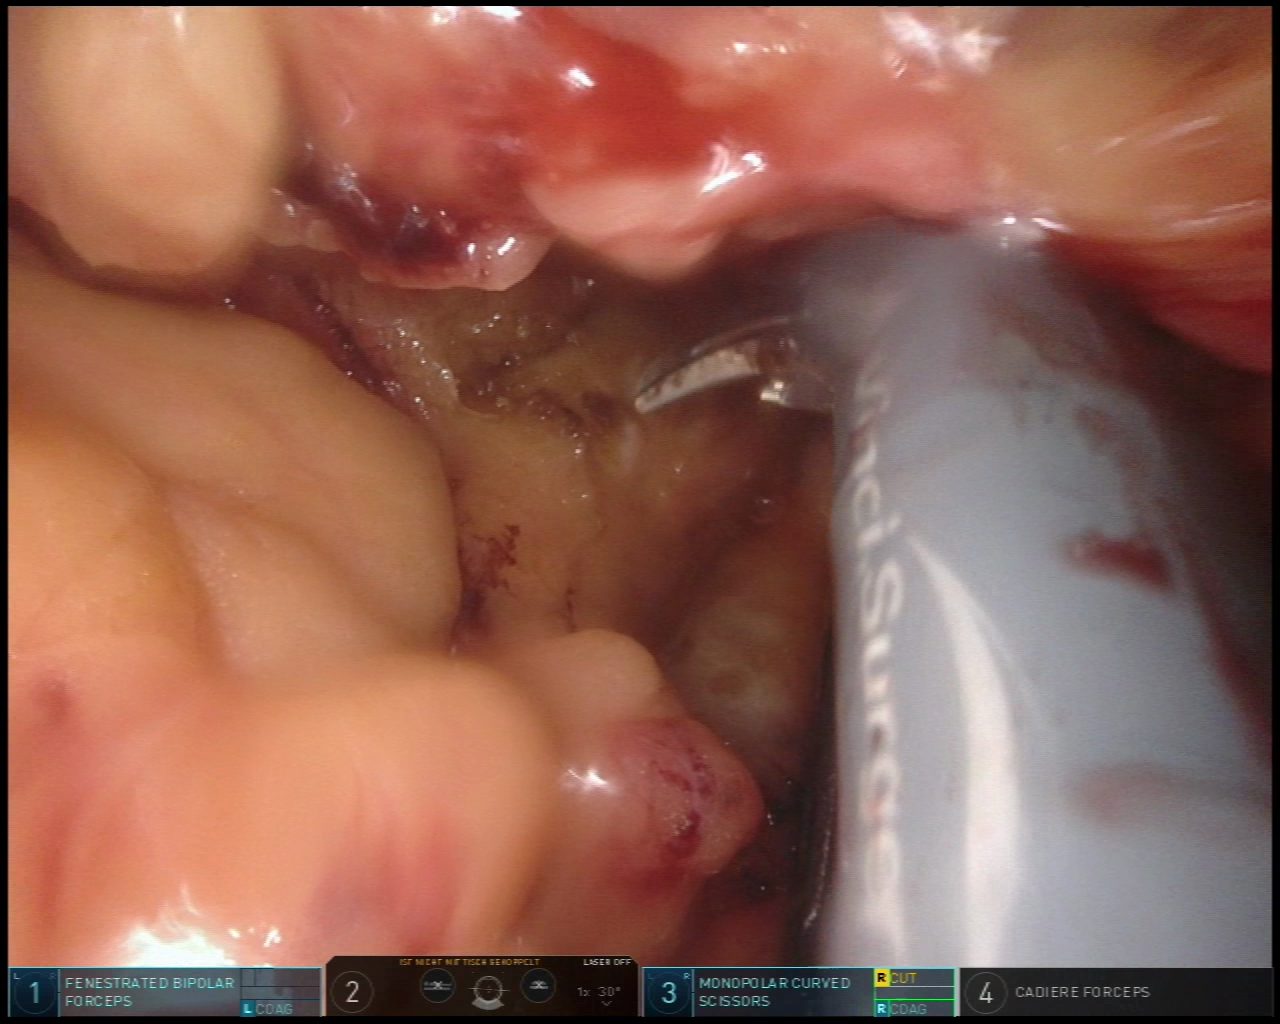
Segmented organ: pancreas
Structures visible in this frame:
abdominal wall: no
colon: no
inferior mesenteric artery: no
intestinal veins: no
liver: no
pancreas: yes
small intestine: no
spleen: no
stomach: no
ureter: no
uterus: no
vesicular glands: no